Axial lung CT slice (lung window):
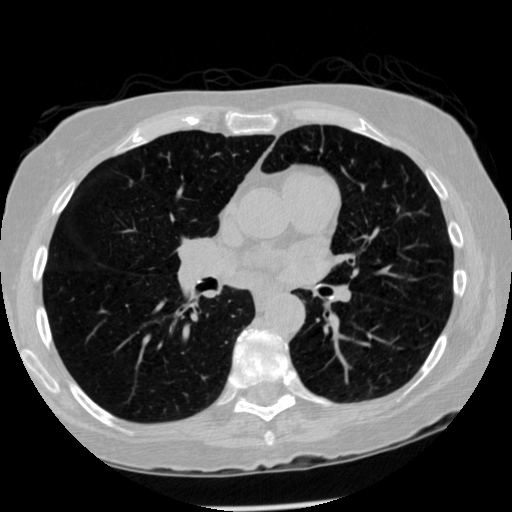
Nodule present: no